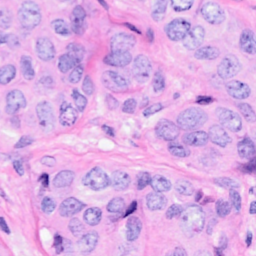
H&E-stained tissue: Breast